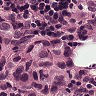
Metastatic tissue present: yes